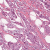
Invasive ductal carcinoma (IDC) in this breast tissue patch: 1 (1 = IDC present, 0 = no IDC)